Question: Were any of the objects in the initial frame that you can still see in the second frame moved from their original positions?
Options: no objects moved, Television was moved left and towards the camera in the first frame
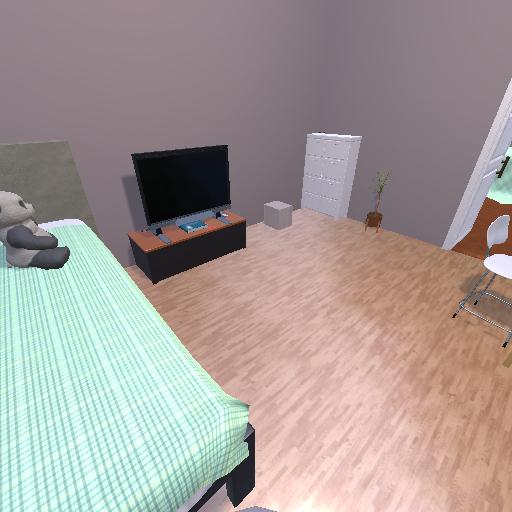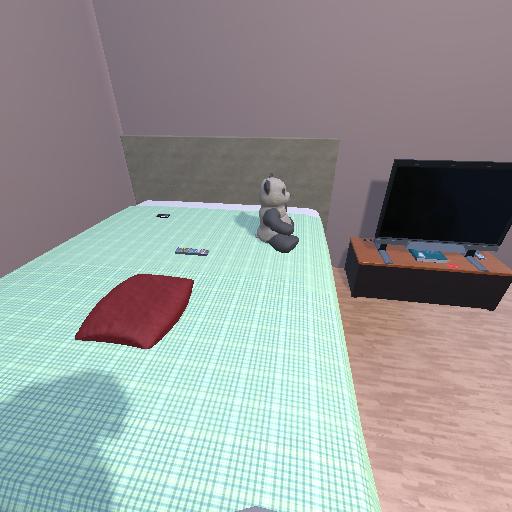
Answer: no objects moved